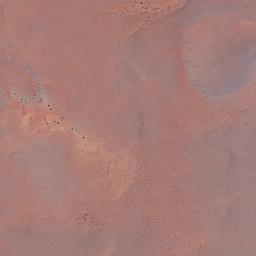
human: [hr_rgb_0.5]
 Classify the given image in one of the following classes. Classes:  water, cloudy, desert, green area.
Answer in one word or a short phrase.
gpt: desert